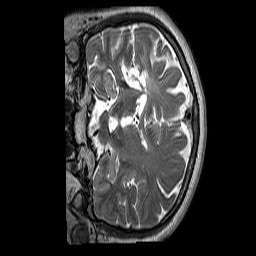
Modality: T2w
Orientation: coronal
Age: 56
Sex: male
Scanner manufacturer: siemens
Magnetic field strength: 3 T
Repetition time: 3.2 s
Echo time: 0.213 s